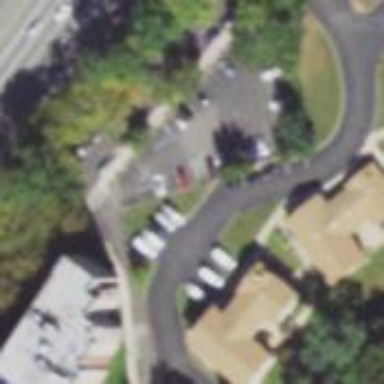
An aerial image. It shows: Parking area.